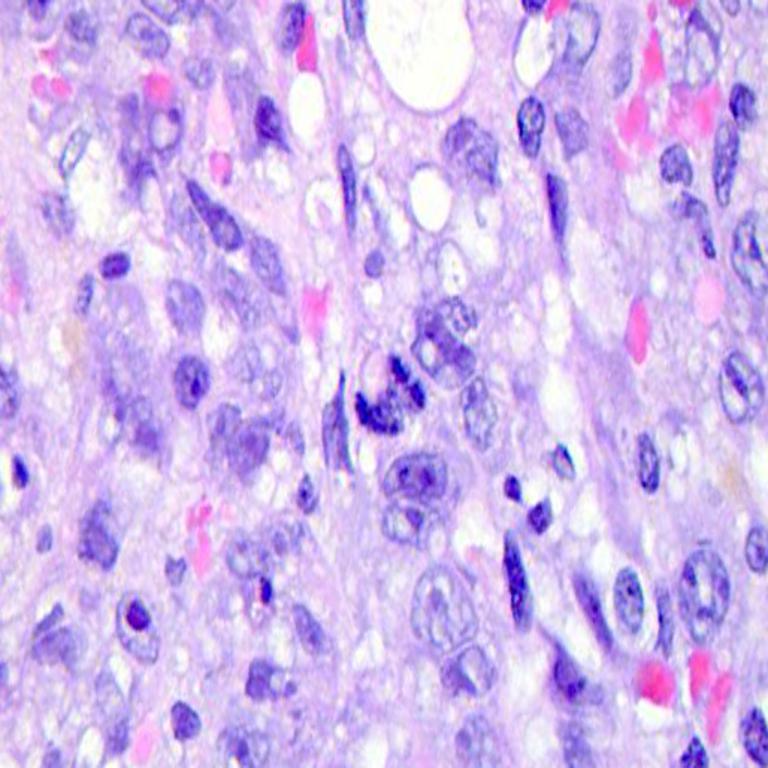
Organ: colon
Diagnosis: adenocarcinomas